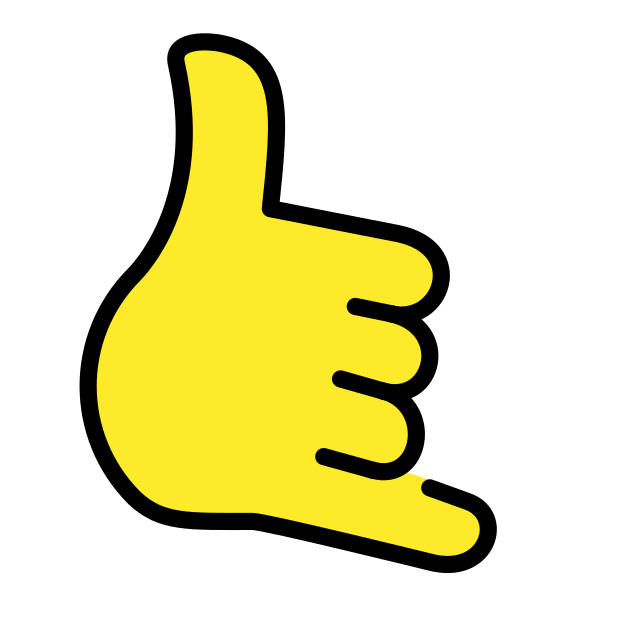
call me hand